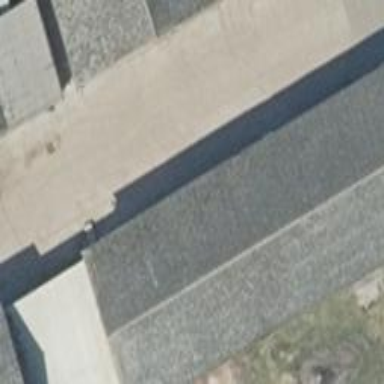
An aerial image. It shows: Gabled roof of grey-colored farm auxiliary building with its roof oriented along the structure.